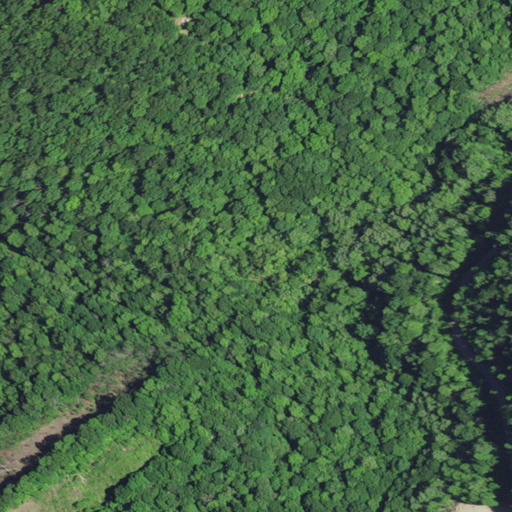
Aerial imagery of valley in Kentucky named Snake Hollow containing deciduous forest, open development, and grassland